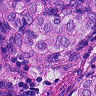
Metastatic tissue present: yes